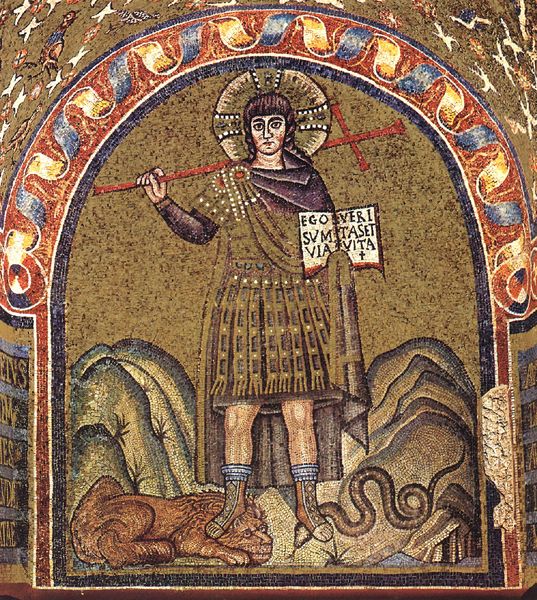
Titel: Ravenna, Erzbischöfliche Kapelle (Capella Arcivescovile), Mosaike
Standort: Ravenna, Erzbischöflicher Palast (EU - I - Emilia-Romagna)
Schlagwörter: mann, rock, bibel, kirche, gold, person, bogen, italien, berge, gebirge, buch, kreuz, schlange, mosaik, rüstung, sieg, leben, jesus, heiliger, löwe, waffenrock, vita, via, ego, roc